Question:
I am trying to create the appbar for navigation like the in the stock sports app that comes along with windows 8. Can anybody please guide me on how to do this in XAML/C# ?
Thanks
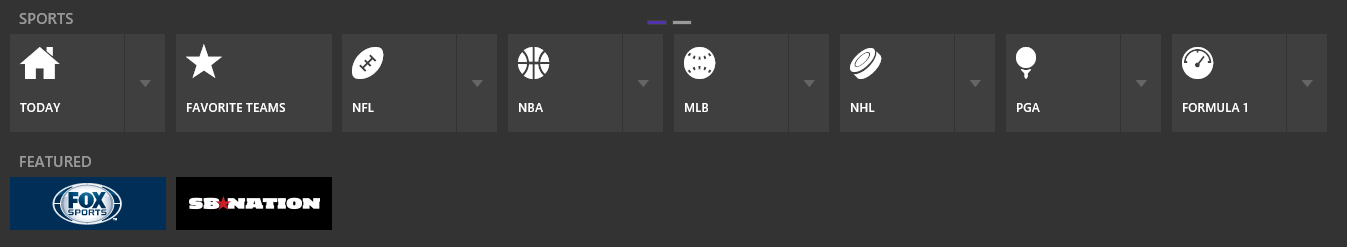
Answer: An AppBar control is just a container.
You can set Page.BottomAppBar, and Page.TopAppBar properties, with an AppBar control.
Inside this AppBar you can then put (almost) any control you want. Considering what you are trying to achieve, I would suggest creating a custom Button template.
Now, if you want to known how to achieve a specific part of that, you should precise you question. If you don't known where to start, to reproduce this AppBar, I would suggest that you find another exercise to do, before trying to do this.